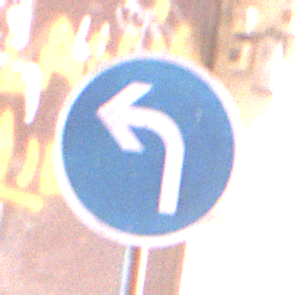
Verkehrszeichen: VorgeschriebeneFahrtrichtungLinks
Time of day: MorningAfternoon
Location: Outdoor (Urban)
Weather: Clear
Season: NotSpecified
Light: Natural